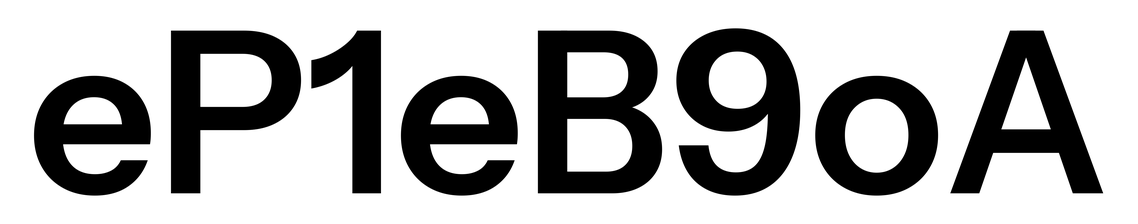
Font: InstrumentSans_SemiBold